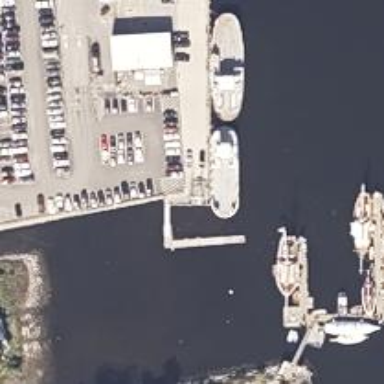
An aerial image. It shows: Man-made pier.